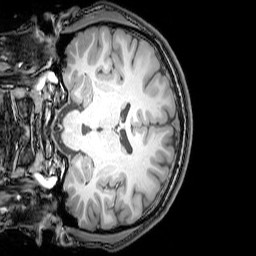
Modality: T1w
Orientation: coronal
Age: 23
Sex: male
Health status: healthy
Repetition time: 0.081 s
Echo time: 0.037 s